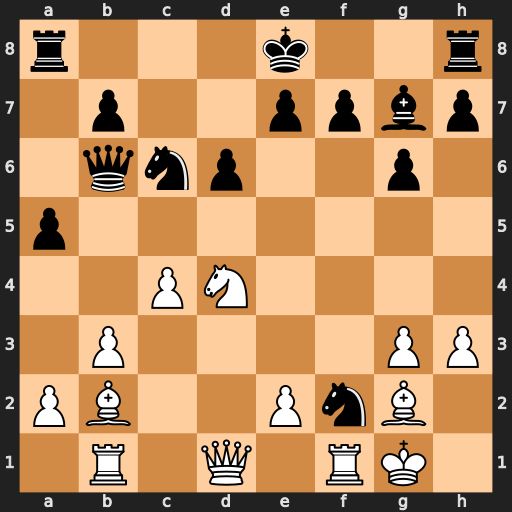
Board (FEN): r3k2r/1p2ppbp/1qnp2p1/p7/2PN4/1P4PP/PB2PnB1/1R1Q1RK1
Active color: w
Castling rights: kq
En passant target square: -
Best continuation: Bxc6+ bxc6 Rxf2